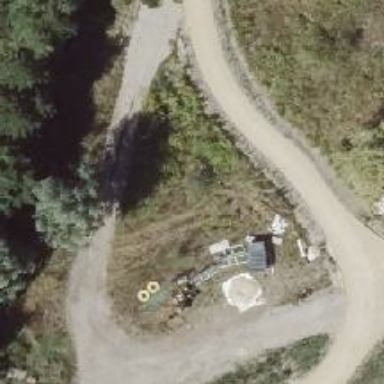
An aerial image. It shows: Gravel track with grade 2 tracktype.